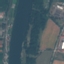
Label: River